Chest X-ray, PA view. Patient: 52 years old, sex M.
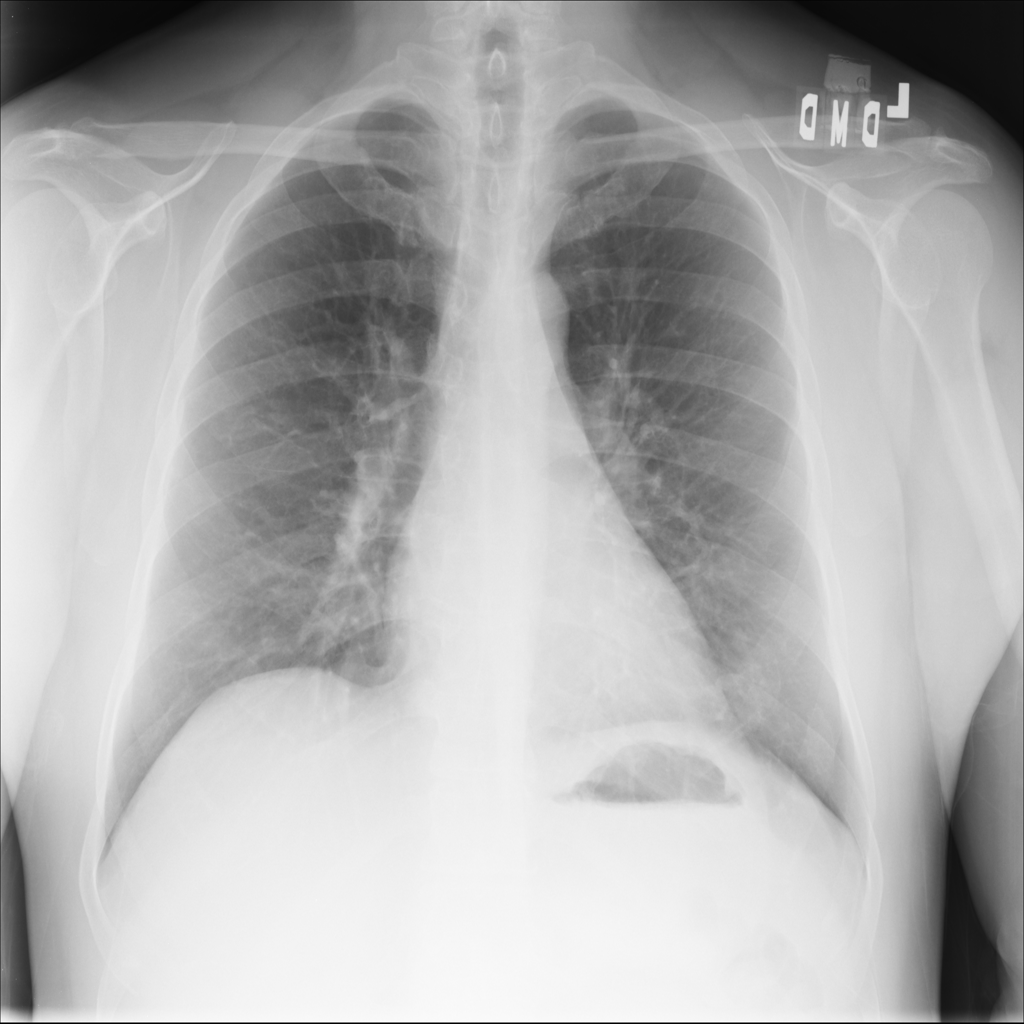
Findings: No Finding